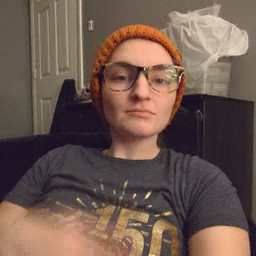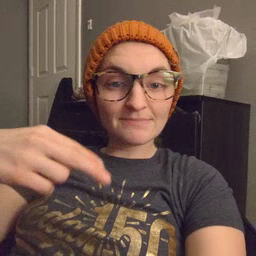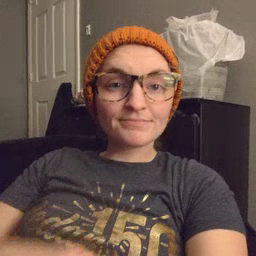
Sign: dance